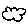
Label: cloud